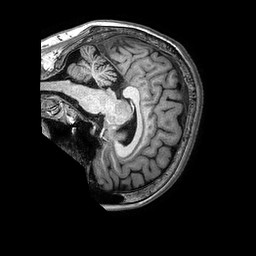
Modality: T1w
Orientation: sagittal
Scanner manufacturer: philips
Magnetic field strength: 3 T
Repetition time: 0.006576 s
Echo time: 0.002959 s